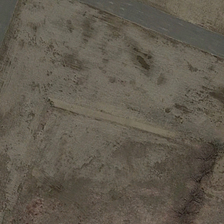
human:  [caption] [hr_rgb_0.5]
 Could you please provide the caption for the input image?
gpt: the bareland is on the side of the land .

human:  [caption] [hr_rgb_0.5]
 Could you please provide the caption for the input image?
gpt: a lot of broken stone and waste are in the bareland .

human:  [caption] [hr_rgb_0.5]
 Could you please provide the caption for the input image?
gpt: it is a piece of gray bareland .

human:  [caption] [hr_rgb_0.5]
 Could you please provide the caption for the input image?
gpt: it is a piece of gray bareland .

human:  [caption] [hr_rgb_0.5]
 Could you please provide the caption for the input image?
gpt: a lot of broken stone and waste are in the bareland .